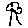
Label: tree